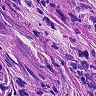
Metastatic tissue present: yes